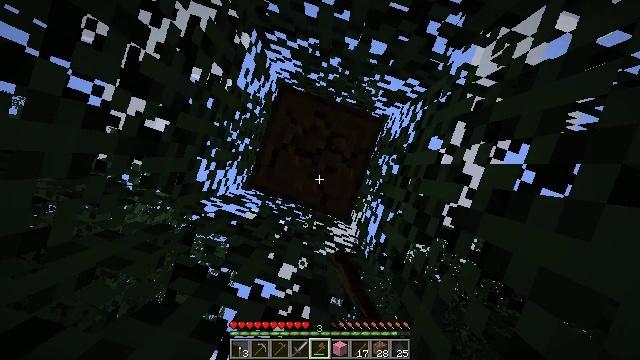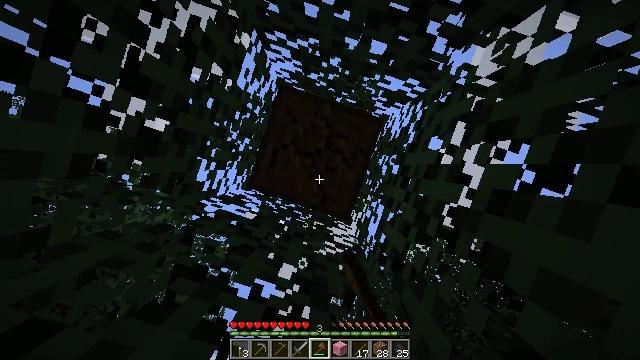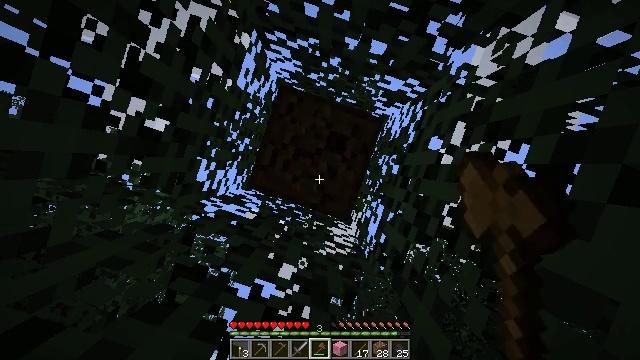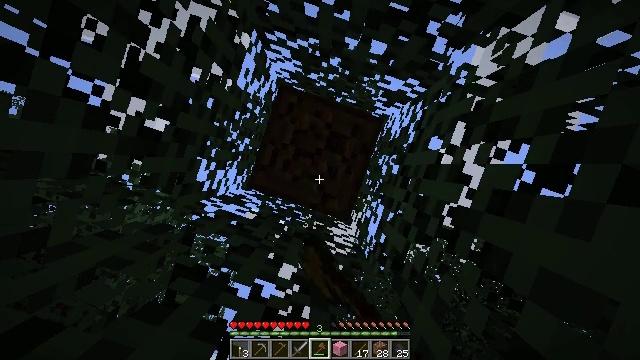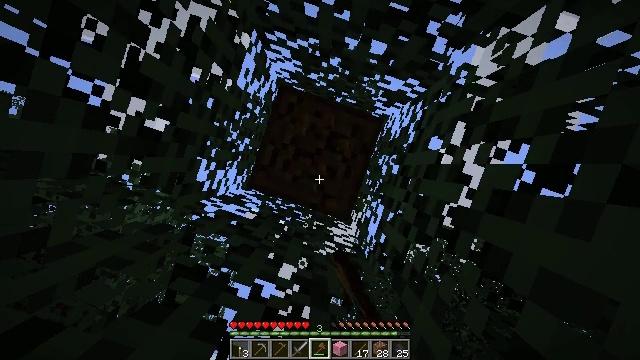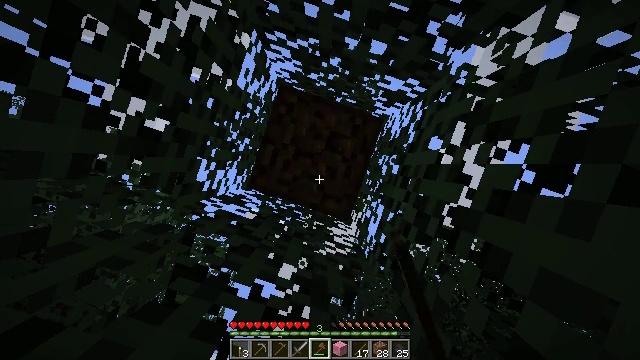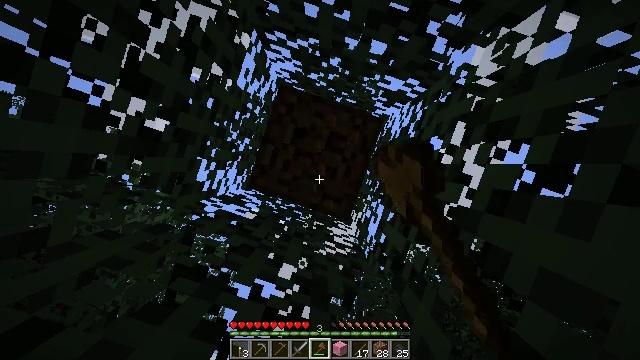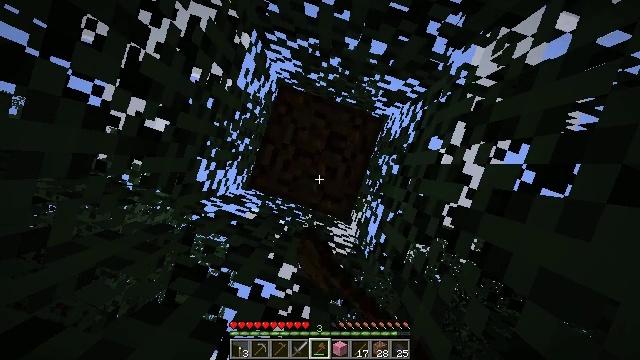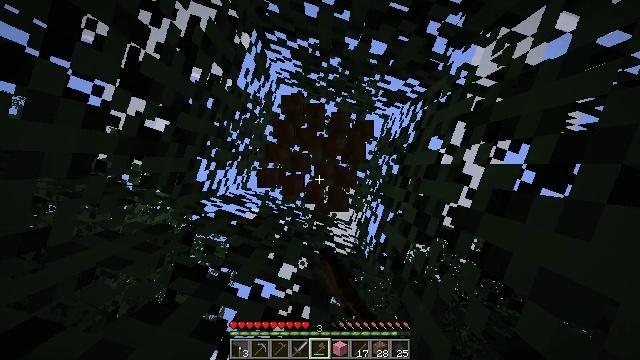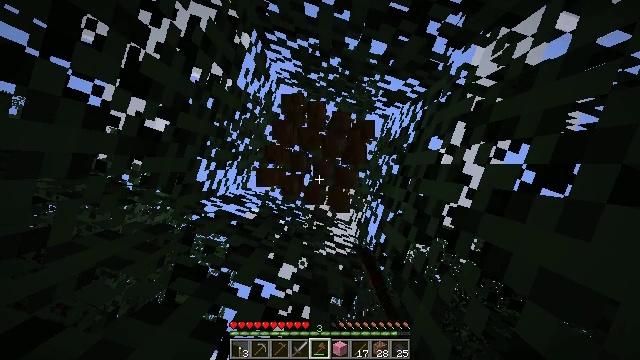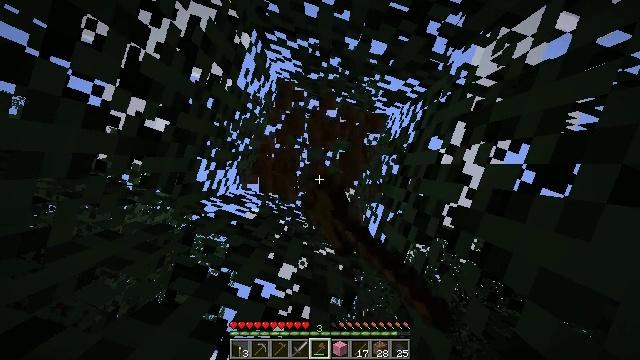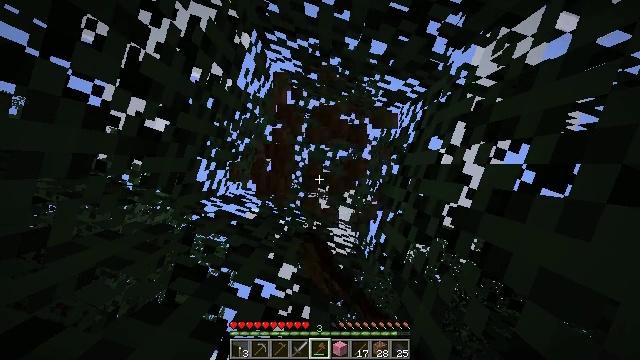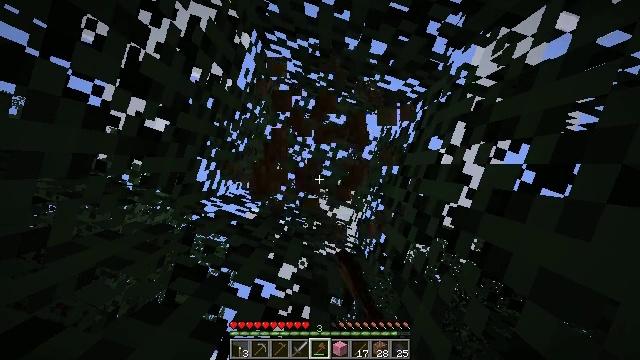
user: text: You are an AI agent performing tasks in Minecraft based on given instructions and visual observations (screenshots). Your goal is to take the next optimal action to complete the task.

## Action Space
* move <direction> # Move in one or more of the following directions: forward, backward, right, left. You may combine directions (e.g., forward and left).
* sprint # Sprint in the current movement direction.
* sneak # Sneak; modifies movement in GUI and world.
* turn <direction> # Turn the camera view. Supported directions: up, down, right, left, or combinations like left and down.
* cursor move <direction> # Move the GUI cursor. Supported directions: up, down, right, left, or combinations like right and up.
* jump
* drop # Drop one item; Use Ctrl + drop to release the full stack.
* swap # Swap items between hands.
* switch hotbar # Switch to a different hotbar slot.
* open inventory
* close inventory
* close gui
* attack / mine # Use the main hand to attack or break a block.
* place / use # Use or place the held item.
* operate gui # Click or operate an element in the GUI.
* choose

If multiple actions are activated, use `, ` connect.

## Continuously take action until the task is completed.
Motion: motion action
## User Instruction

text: Chop down the spruce log.
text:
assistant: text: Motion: attack / mine
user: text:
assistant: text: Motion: attack / mine
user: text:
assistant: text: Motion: attack / mine
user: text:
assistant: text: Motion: attack / mine
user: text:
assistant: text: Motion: attack / mine
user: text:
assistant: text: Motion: attack / mine
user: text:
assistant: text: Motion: attack / mine
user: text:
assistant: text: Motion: attack / mine
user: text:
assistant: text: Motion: attack / mine
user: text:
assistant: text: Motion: attack / mine
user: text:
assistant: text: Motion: attack / mine
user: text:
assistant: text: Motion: attack / mine
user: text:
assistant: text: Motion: attack / mine